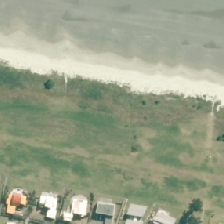
Land cover: urban_parkland